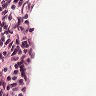
Metastatic tissue present: no